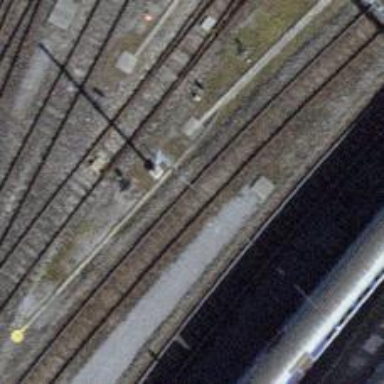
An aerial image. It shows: Railway with electrified contact lines.